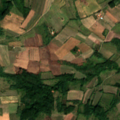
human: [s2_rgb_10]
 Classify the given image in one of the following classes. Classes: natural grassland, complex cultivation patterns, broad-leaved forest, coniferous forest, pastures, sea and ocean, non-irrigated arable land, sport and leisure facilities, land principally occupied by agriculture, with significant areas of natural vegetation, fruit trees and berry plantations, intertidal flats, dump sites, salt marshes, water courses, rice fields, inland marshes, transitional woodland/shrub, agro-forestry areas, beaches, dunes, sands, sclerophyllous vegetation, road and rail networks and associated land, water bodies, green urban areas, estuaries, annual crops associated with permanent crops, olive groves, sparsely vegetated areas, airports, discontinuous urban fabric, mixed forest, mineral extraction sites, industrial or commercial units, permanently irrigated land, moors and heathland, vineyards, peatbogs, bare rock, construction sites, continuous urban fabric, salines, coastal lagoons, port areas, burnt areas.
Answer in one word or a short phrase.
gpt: complex cultivation patterns, land principally occupied by agriculture, with significant areas of natural vegetation, broad-leaved forest